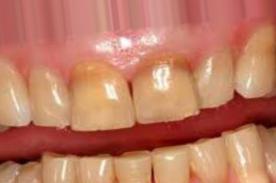
Condition: Tooth Discoloration